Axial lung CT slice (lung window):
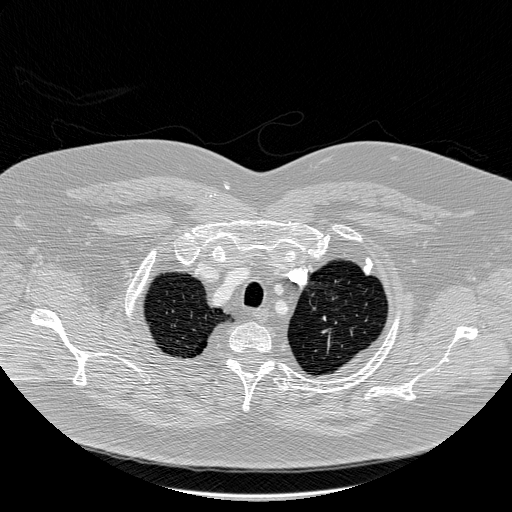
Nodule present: no